Question: I have an ArrayList defined in my Android app for my MainActivity.
I've been running into difficulties trying to understand how to retrieve the interests of the user and add it to my array list.
Here's how my Firebase data is set up:

I understand that I must load the data asynchronously, but I'm confused as to how I should go about that.
here's my code for trying to add to the ArrayList:
'''
public class MainActivity extends AppCompatActivity {
private DatabaseReference eventDatabase;
private DatabaseReference usersDatabase;
private FirebaseAuth mAuth;
private String currentUserID;
private ArrayList<String> userInterests = new ArrayList<String>();
@Override
protected void onCreate(Bundle savedInstanceState) {
super.onCreate(savedInstanceState);
setContentView(R.layout.activity_main);
eventDatabase = FirebaseDatabase.getInstance().getReference().child("Event");
usersDatabase = FirebaseDatabase.getInstance().getReference().child("Users");
mAuth = FirebaseAuth.getInstance();
currentUserID = mAuth.getCurrentUser().getUid();
usersDatabase.child(currentUserID).child("interests").addValueEventListener(new ValueEventListener() {
@Override
public void onDataChange(DataSnapshot dataSnapshot) {
for(DataSnapshot postSnapshot : dataSnapshot.getChildren()){
boolean isInterested = (Boolean)postSnapshot.getValue();
if (isInterested){
userInterests.add(postSnapshot.getKey());
}
}
}
@Override
public void onCancelled(DatabaseError databaseError) {
}
});
System.out.println(userInterests);
'''
I want the ArrayList to consist of the user's interests, if it is false in the database, it won't be added to the list. Example: [COMPETITION, CULTURE, EDUCATION...etc]
When it returns the list in the console, I just see an empty list -- "[]"
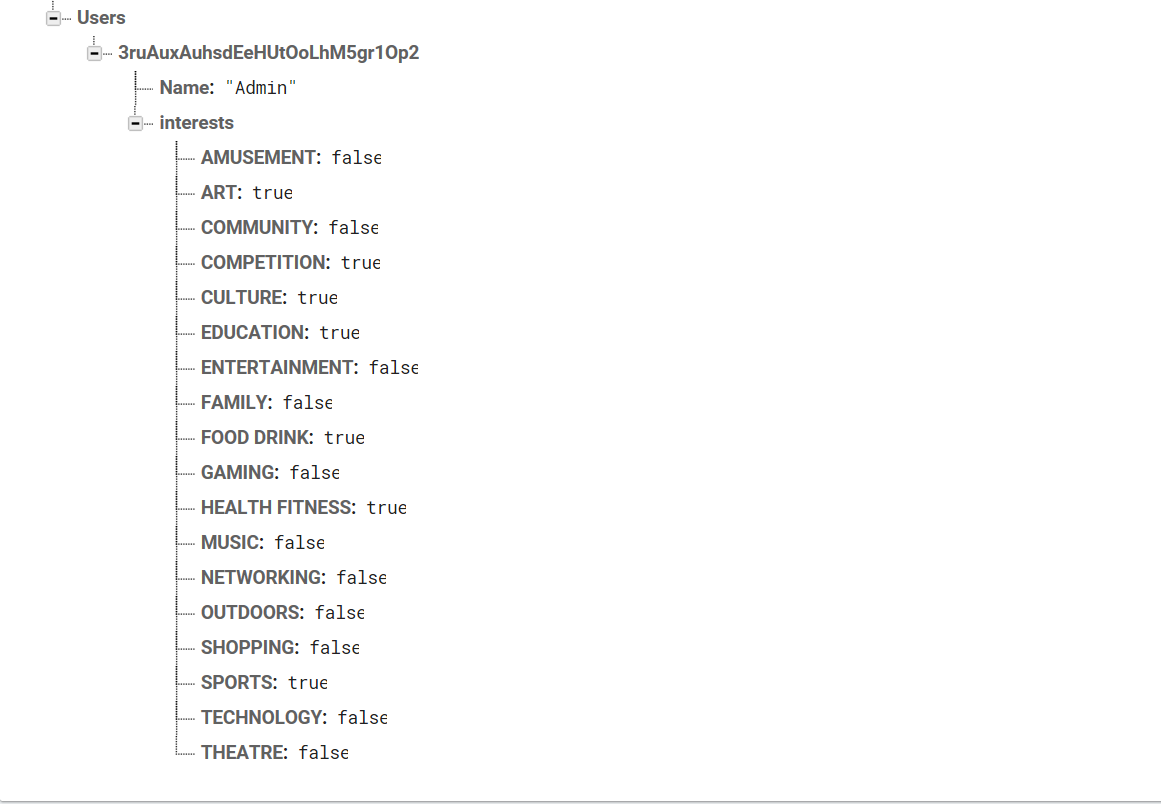
Answer: This is what you want.
'''
usersDatabase.child(currentUserID).child("interests").addValueEventListener(new ValueEventListener() {
@Override
public void onDataChange(DataSnapshot dataSnapshot) {
for(DataSnapshot postSnapshot : dataSnapshot.getChildren()){
boolean isInterested = (Boolean)postSnapshot.getValue();
if (isInterested) {
userInterests.add(postSnapshot.getKey());
}
}
'''